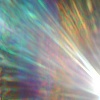
Label: sunburn